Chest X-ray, AP view. Patient: 46 years old, sex M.
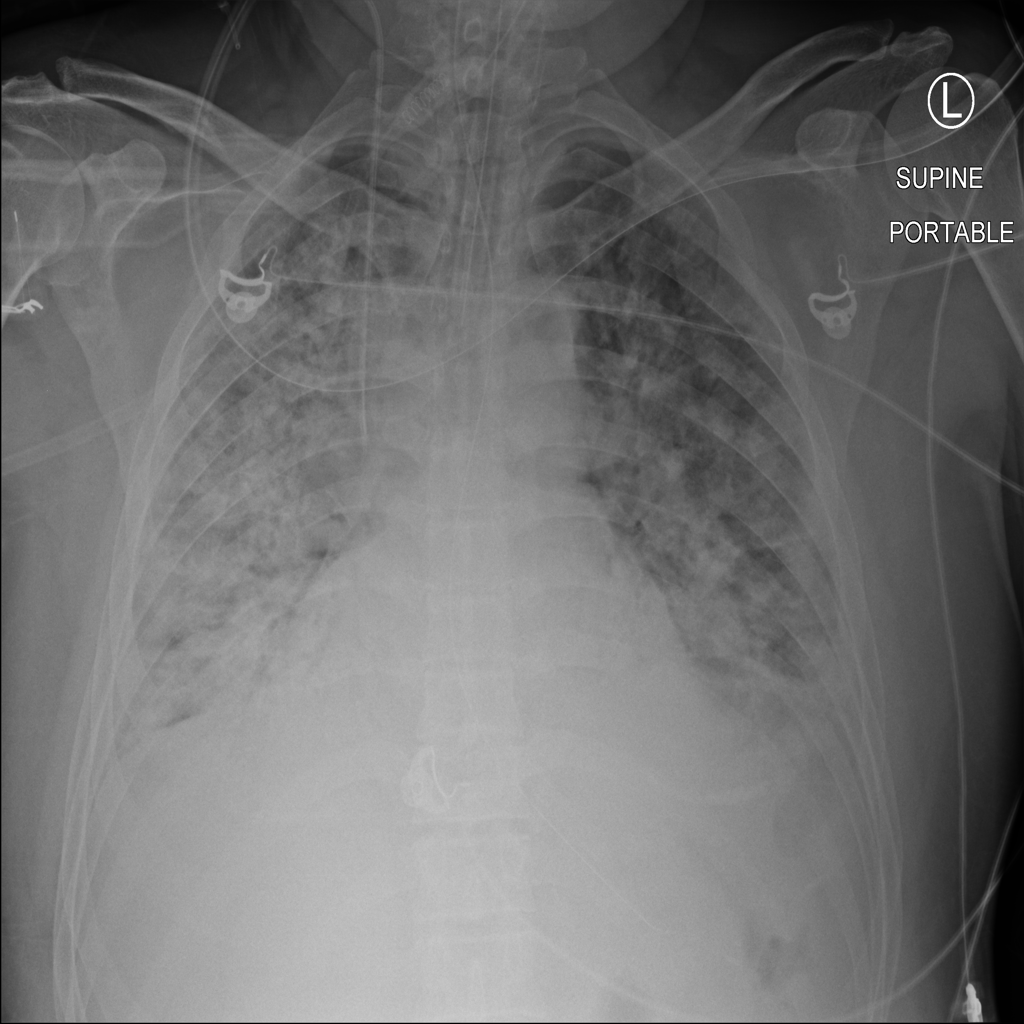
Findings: Pleural_Thickening